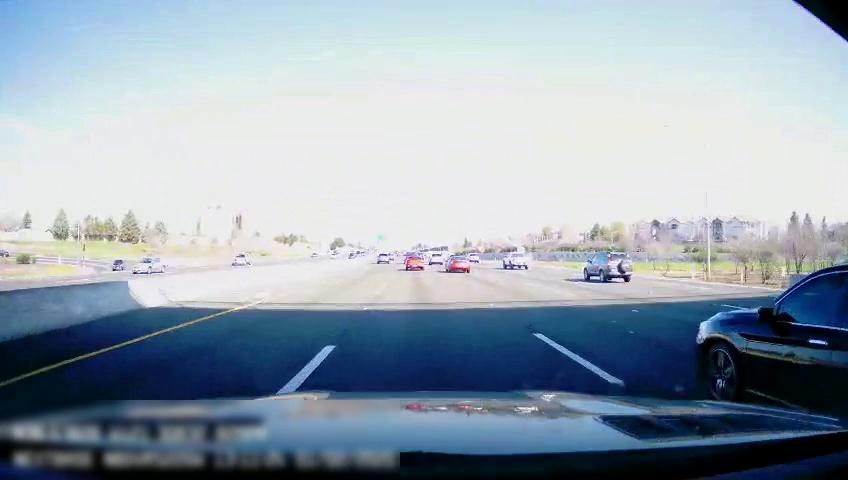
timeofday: Day
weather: Sunny
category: Drivable Space
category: Drivable Space
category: Vehicles | Car
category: Vehicles | Truck
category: Vehicles | Car
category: Vehicles | Car
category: Vehicles | Car
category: Vehicles | Car
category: Vehicles | SUV
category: Vehicles | SUV
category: Vehicles | SUV
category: Vehicles | SUV
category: Vehicles | Truck
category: Vehicles | Car
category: Lanes | Alternate Lane
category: Lanes | Current Lane
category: Lanes | Current Lane
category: Lanes | Alternate Lane
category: Lanes | Alternate Lane
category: Traffic | Signs